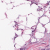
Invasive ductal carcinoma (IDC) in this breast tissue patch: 1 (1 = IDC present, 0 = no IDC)